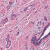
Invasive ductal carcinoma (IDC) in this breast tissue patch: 1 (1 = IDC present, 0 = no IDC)